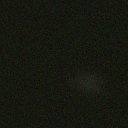
Screen state: off